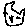
Label: cat